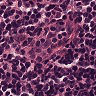
Metastatic tissue present: no